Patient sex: M
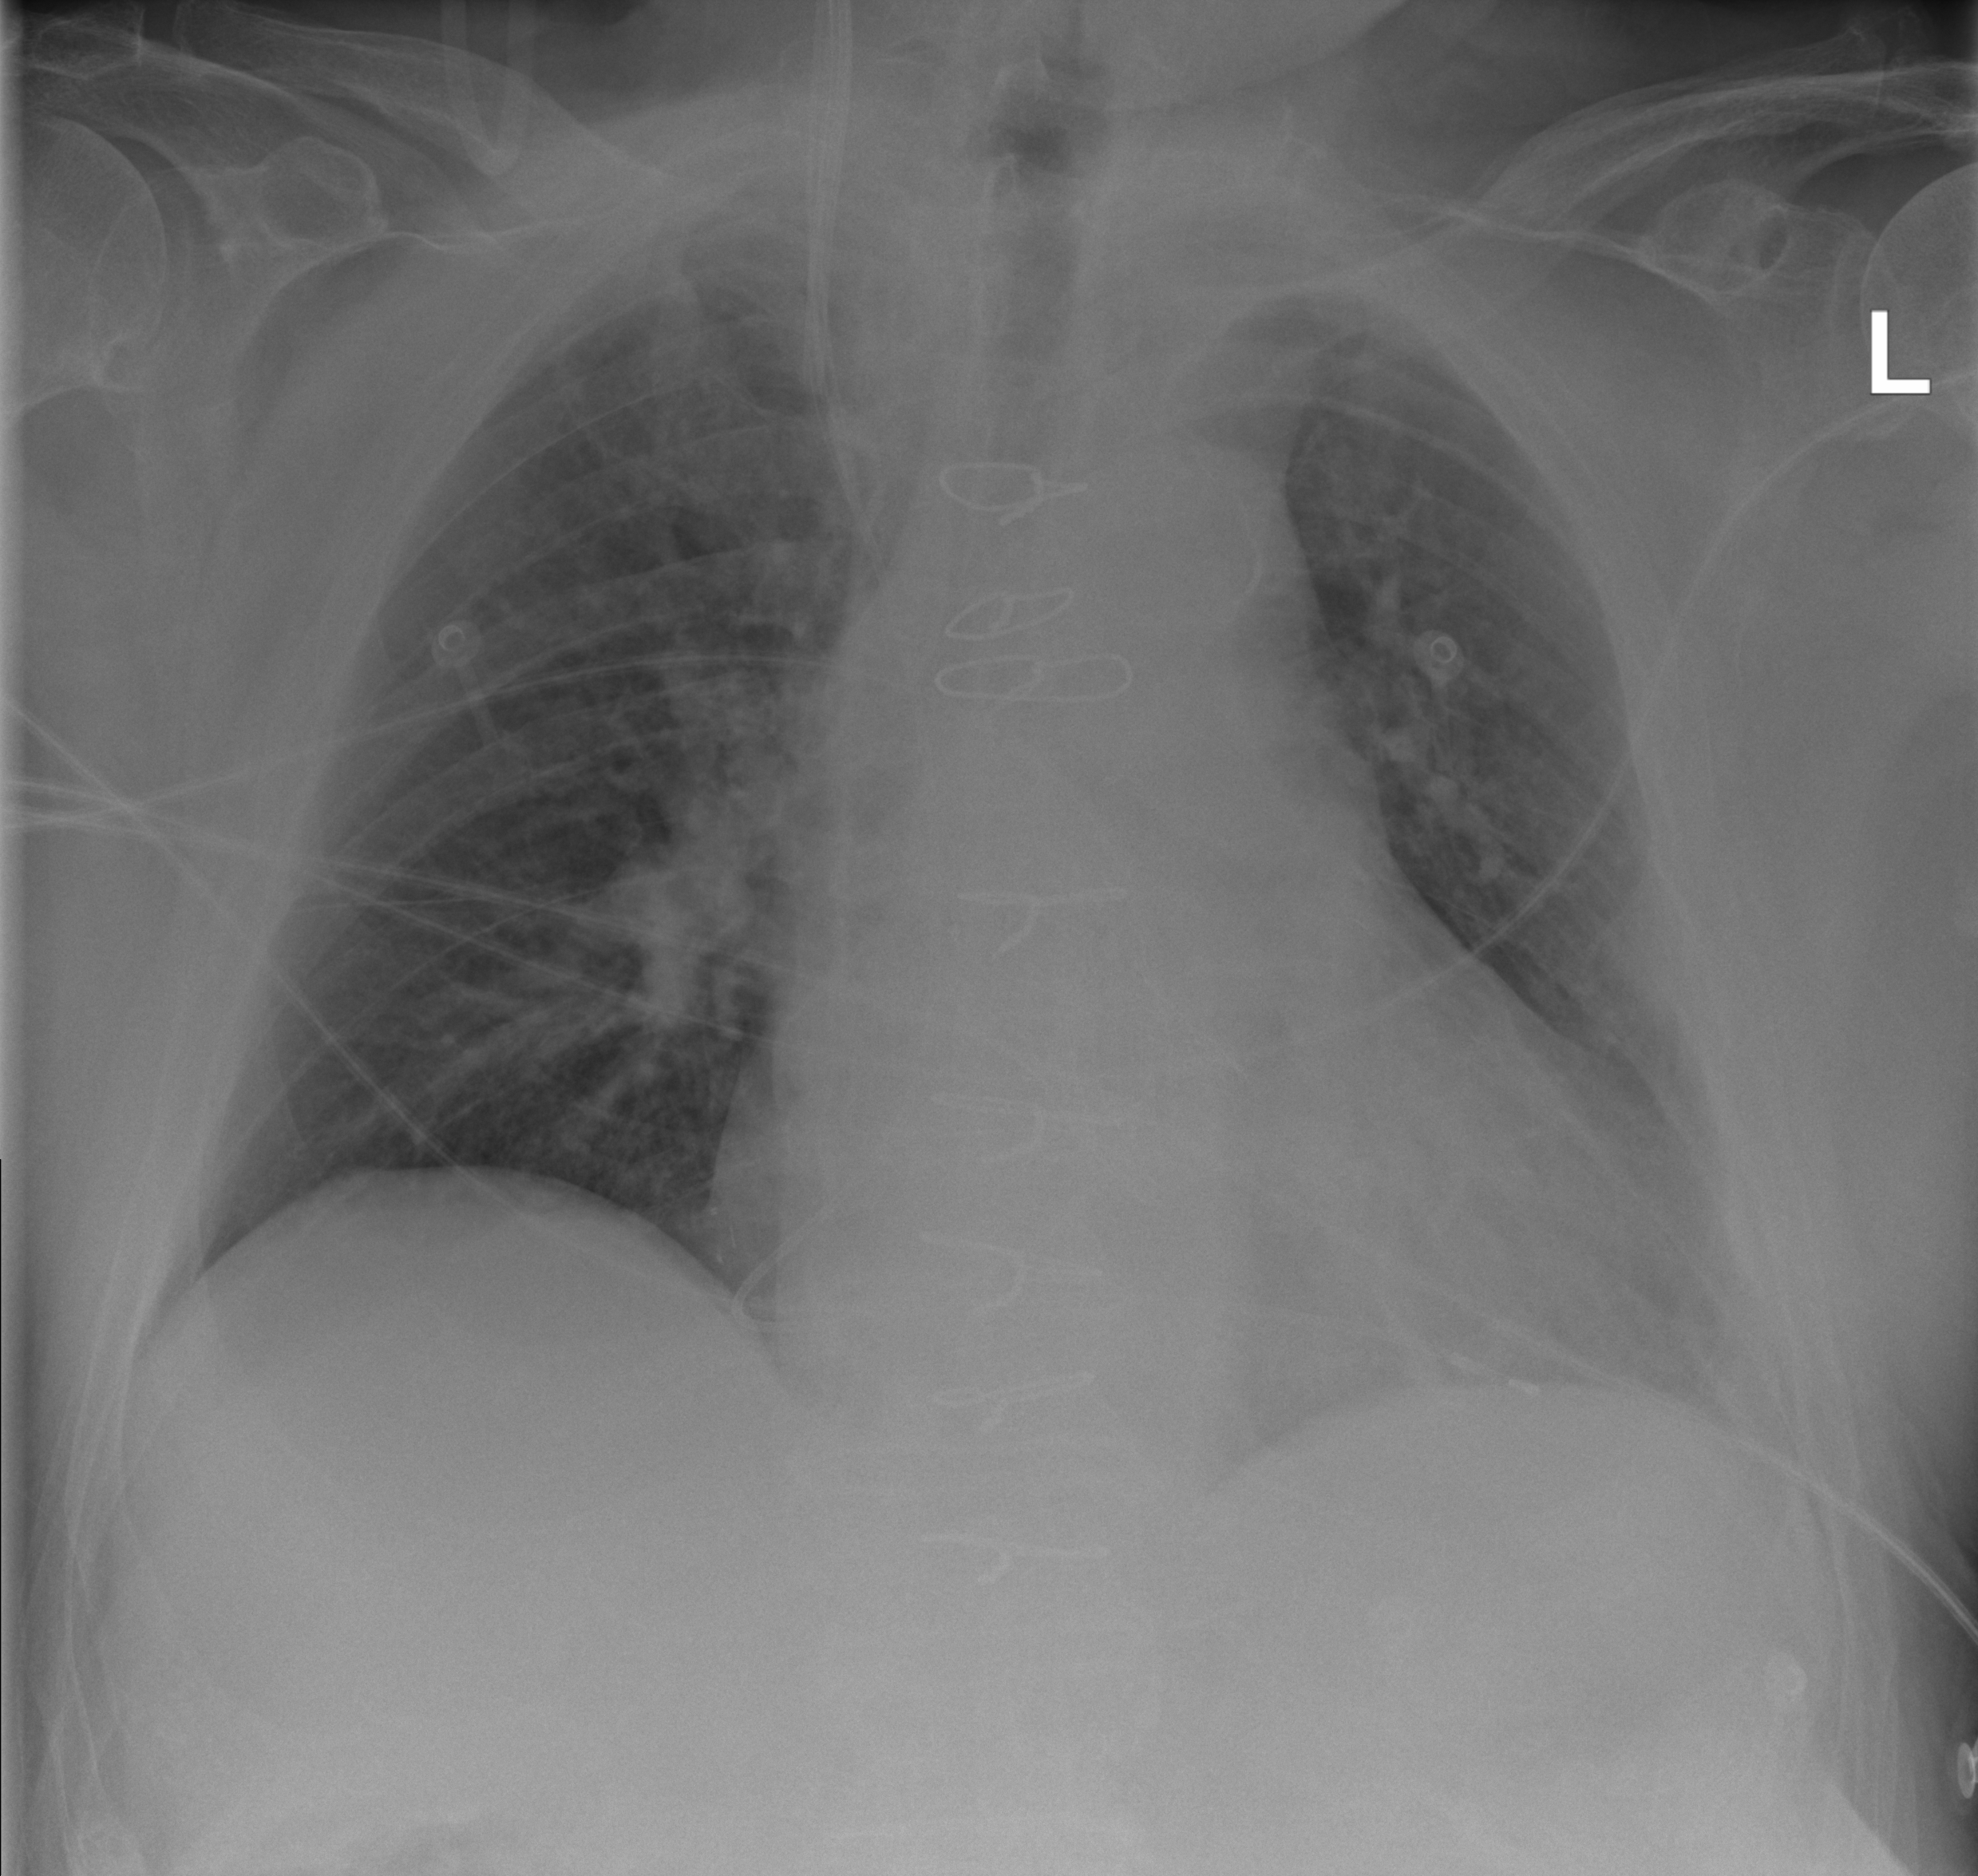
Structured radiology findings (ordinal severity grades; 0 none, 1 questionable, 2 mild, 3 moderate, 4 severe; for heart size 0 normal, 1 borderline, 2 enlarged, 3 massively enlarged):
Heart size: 2
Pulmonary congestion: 2
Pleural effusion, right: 0
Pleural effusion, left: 0
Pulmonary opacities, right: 0
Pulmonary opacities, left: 0
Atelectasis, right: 0
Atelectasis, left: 2